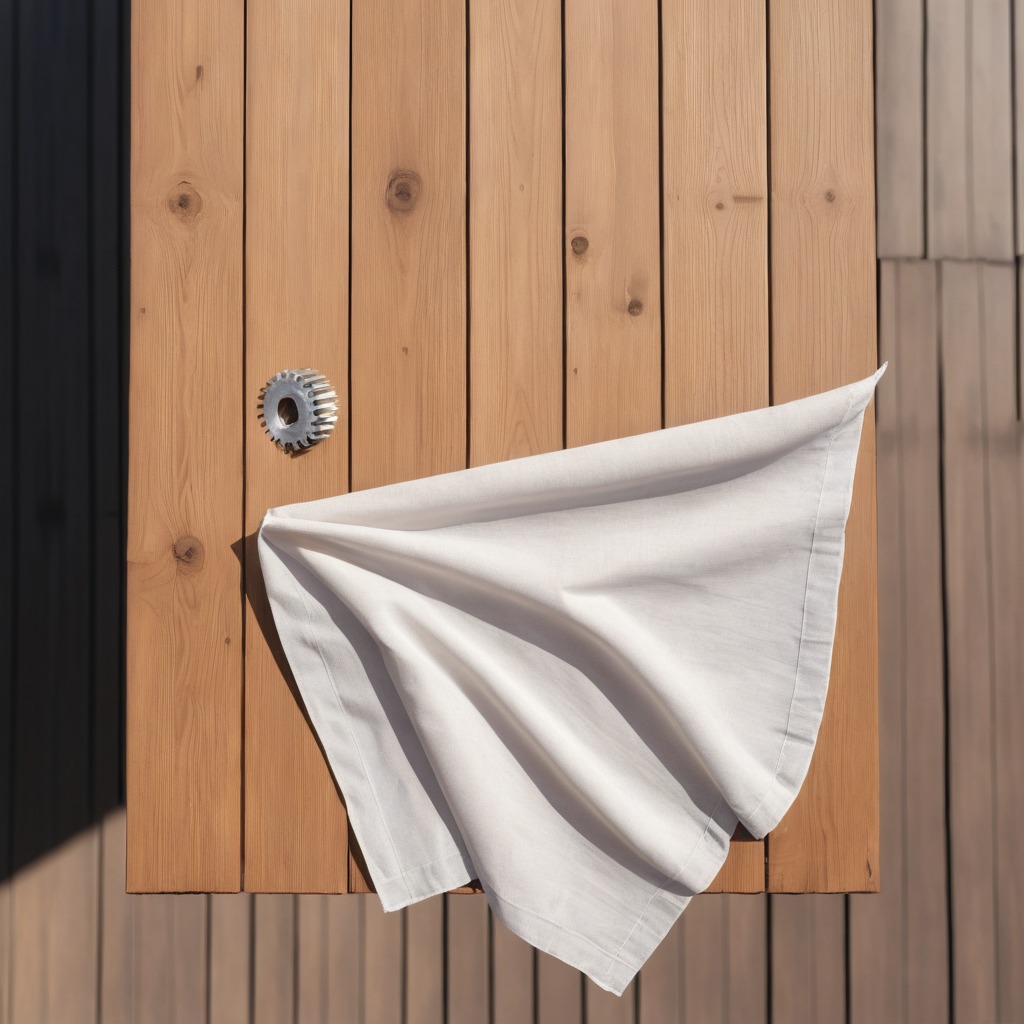
A steel gear with teeth lies on the wooden table in an outdoor workshop during daytime bright natural light soft shadows worn but beneath the cloth.